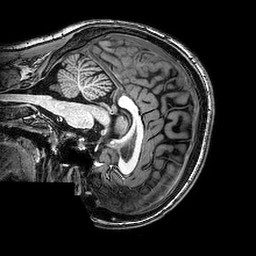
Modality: T1w
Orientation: sagittal
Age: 22
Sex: female
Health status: healthy
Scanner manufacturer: philips
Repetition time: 0.008225 s
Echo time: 0.00378 s